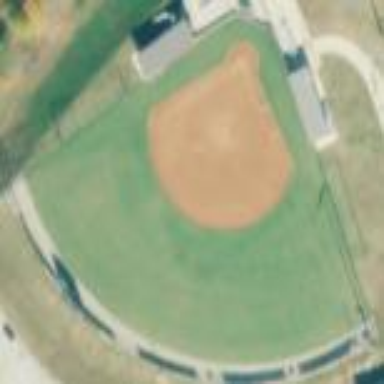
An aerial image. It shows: Softball pitch for leisure sports.